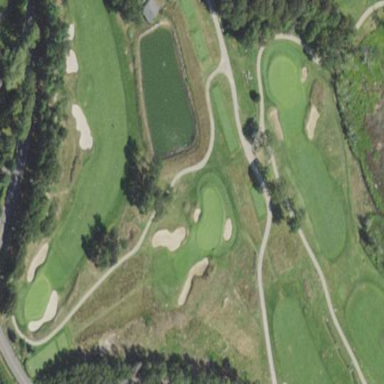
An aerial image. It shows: Area with grass used as rough in golf course.